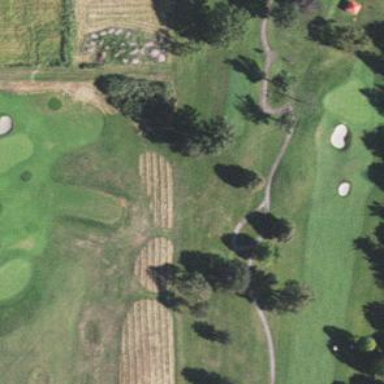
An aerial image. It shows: Service road used as golf cart path.